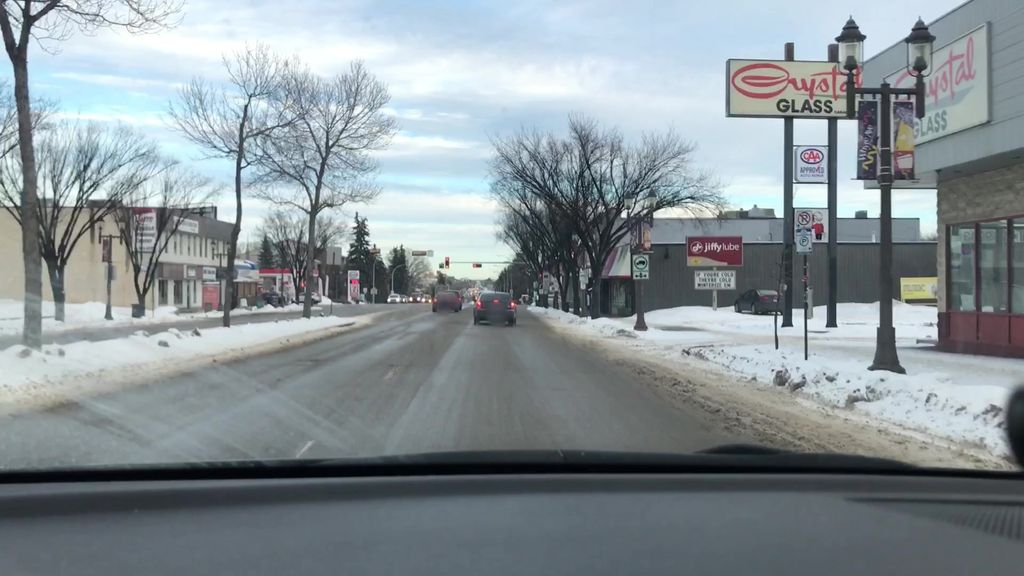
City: edmonton